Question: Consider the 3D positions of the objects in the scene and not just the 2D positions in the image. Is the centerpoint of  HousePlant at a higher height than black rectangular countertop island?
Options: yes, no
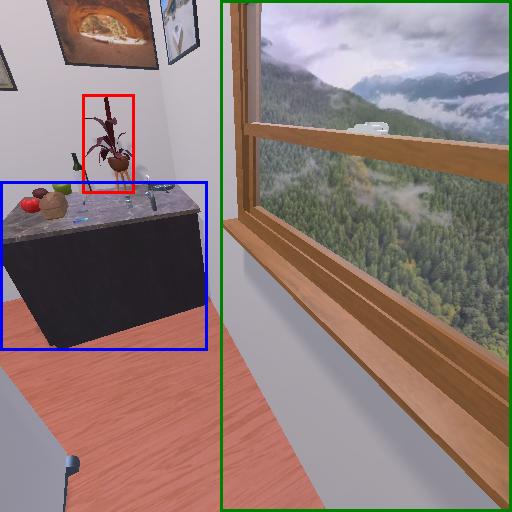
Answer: yes